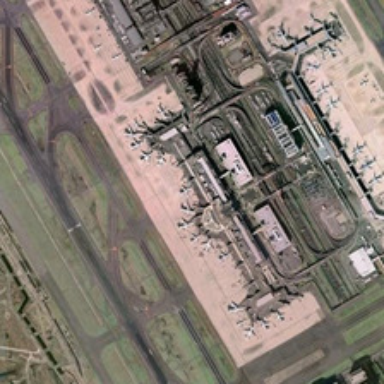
There is a square terminal building with many orderly arranged aeroplanes around it on the tarmac  outside which is grassy field divided into several pieces by runways .